Question: I want to make setup file form my C# application, this app use external Library which is "Gmap" lib.
So the form of the C# App look like following:
'''
public Form1()
{
InitializeComponent();
try
{
Map.Top = 2;
Map.Left = 2;
Map.Width = 500;
Map.Height = 1000;
try
{
System.Net.IPHostEntry q = System.Net.Dns.GetHostEntry("www.google.com");
}
catch
{
Map.Manager.Mode = AccessMode.ServerAndCache;
}
Map.MapProvider = GMapProviders.BingSatelliteMap;
Map.Position = new PointLatLng(32.528361, 35.924263); //new PointLatLng(25.470709, 55.52634);//PointLatLng(32.528361, 35.924263);// Map.Position = new PointLatLng(32.49159, 35.994);
Map.CacheLocation = Application.StartupPath;
Map.MinZoom = 1;
Map.MaxZoom = 20;
Map.Zoom = 16;
Map.DragButton = MouseButtons.Left;
}catch(Exception e)
{ MessageBox.Show(e.ToString()); }
}
'''
when I run this App, it successfully show the map and there was no problem at all.
But when I try to convert it to be as setup file, I use the Wix toolset my .wsx as following:
'''
<?xml version="1.0" encoding="UTF-8"?>
'''
'''
<Media Id="1" Cabinet="media1.cab" EmbedCab="yes" />
<Directory Id="TARGETDIR" Name="SourceDir">
<Directory Id="ProgramFilesFolder">
<Directory Id="INSTALLLOCATION" Name="Last">
<!-- TODO: Remove the comments around this Component element and the ComponentRef below in order to add resources to this installer. -->
<Component Id="ProductComponent" Guid="{BA6619DF-FA4C-4537-BD61-684BB2E0457F}">
<File Source="$(var.d.TargetPath)" KeyPath="yes" />
</Component>
<Component Id="ProductComponent2" Guid="{<PHONE>-43D0-4433-A158-E24938CCE88A}">
<File Source="..\din\Debug\GMap.NET.Core.dll" KeyPath="yes"/>
</Component>
<Component Id="ProductComponent3" Guid="{BCE640B2-8E99-4B02-B28C-9DA9E8841F7C}">
<File Source="..\din\Debug\GMap.NET.WindowsForms.dll" KeyPath="yes"/>
</Component>
</Directory>
</Directory>
</Directory>
<Feature Id="ProductFeature" Title="Last" Level="1">
<!-- TODO: Remove the comments around this ComponentRef element and the Component above in order to add resources to this installer. -->
<ComponentRef Id="ProductComponent" />
<ComponentRef Id="ProductComponent2" />
<ComponentRef Id="ProductComponent3" />
<!-- Note: The following ComponentGroupRef is required to pull in generated authoring from project references. -->
<ComponentGroupRef Id="Product.Generated" />
</Feature>
</Product>
'''
when I install the setup file, and then go to the program file to run the .exe of the APP, I have this exception:

How can I use these external lib in the right way?
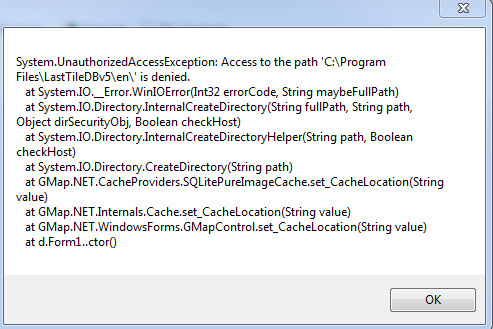
Answer: I suggest that you remove 'Map.CacheLocation = Application.StartupPath;' and use the default location. The cache location must be in a writable folder for the users.
Programs, when run by users, do not write to locations where administrators have installed program files. Also, programs don't normally share data between users without making it clear to the users. If you do want to share the cache, you can use a common location such as <URL>, like this:
'''
System.Environment.GetFolderPath(System.Environment.SpecialFolder.CommonApplicationData)
+ Path.DirectorySeparatorChar + "GMap.NET" + Path.DirectorySeparatorChar
'''